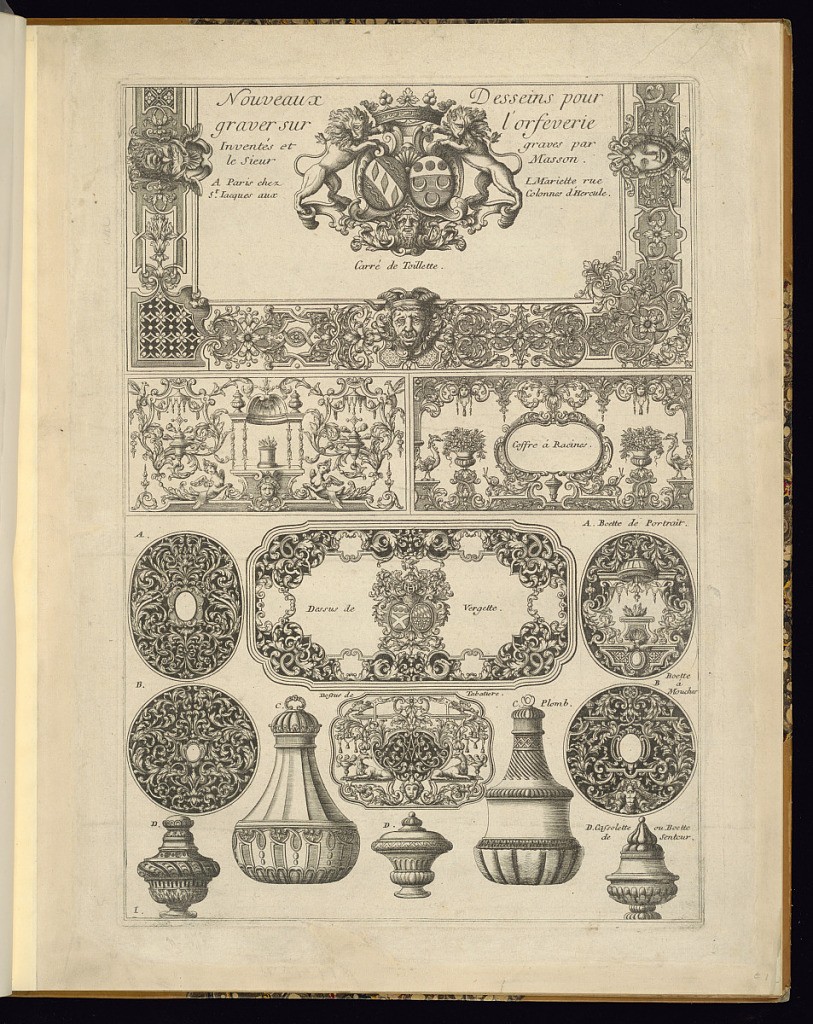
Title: Title Page and Goldsmith’s Designs for Boxes and Bottles
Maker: Masson, French, active late 17th and early 18th century
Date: late 17th–early 18th century
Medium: Etching and engraving on paper
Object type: Print
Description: Album with six plates depicting ornament designs for Goldsmith's engravings for the use on boxes, bowls, teapots, cups, saucers, porringers, and sugar and oil containers. The designs are identified with lettered inscriptions and the plates are numbered.